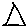
Label: triangle